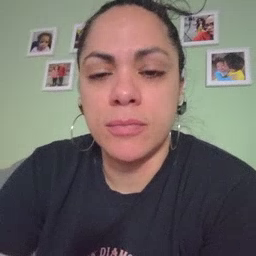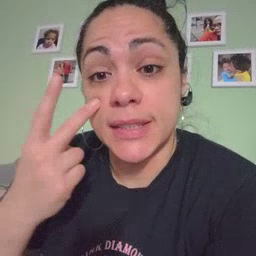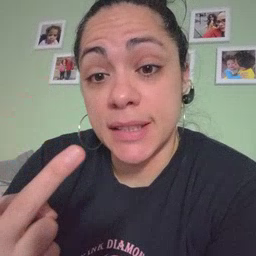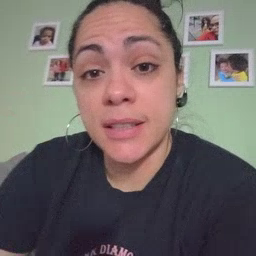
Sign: see